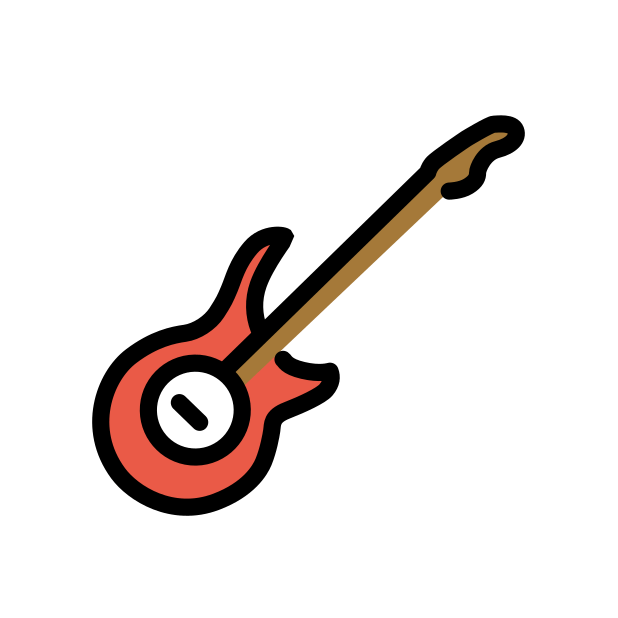
Emoji: 🎸
Name: guitar
Unicode: 0x1f3b8